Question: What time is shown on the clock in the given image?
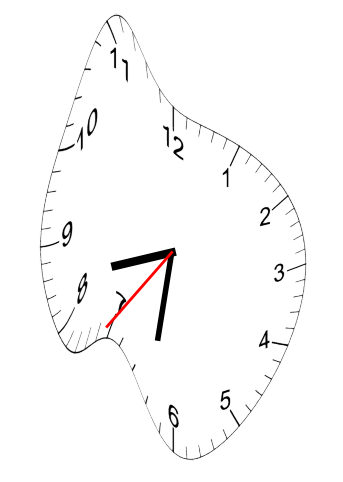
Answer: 08:31:36